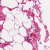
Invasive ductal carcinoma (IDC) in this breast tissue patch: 0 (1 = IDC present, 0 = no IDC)